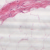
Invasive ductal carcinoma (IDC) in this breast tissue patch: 0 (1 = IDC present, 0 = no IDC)